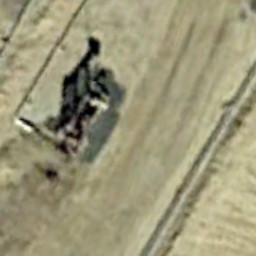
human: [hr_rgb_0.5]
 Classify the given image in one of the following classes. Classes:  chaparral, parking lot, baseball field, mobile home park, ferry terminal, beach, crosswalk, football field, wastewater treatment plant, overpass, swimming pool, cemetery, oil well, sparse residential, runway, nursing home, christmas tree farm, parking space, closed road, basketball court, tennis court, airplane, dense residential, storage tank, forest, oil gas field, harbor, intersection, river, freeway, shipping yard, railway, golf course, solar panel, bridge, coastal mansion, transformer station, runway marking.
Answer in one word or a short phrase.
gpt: oil well